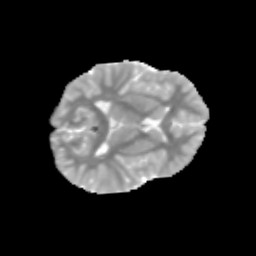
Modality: MD
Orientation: axial
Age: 11
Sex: male
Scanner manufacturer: siemens
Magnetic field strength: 3 T
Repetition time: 3.8 s
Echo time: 0.07 s